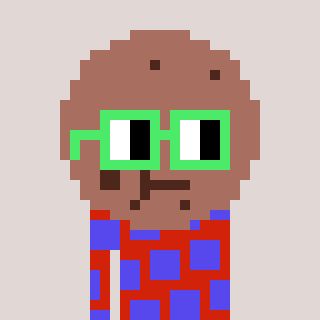
a pixel art character with square light green glasses, a cookie-shaped head and a red-colored body on a warm background